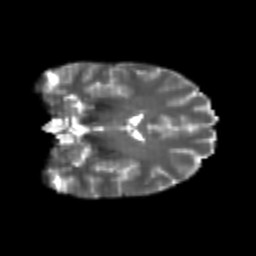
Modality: T2w
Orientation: coronal
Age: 23
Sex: female
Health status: healthy
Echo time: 0.074 s